Field crop: tomato
Growth stage: 2
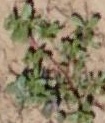
Species: portulaca